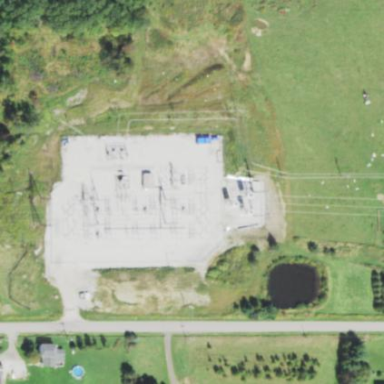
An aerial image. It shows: Power substation enclosed by fence.